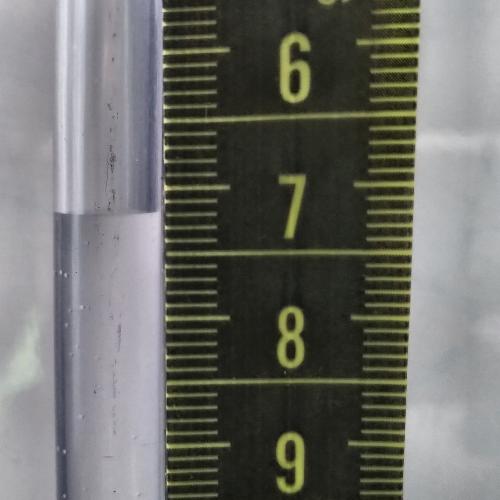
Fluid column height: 7.2 cm